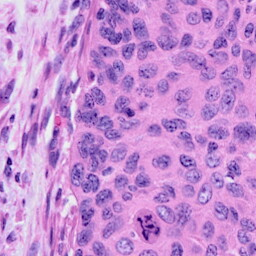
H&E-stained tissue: Cervix